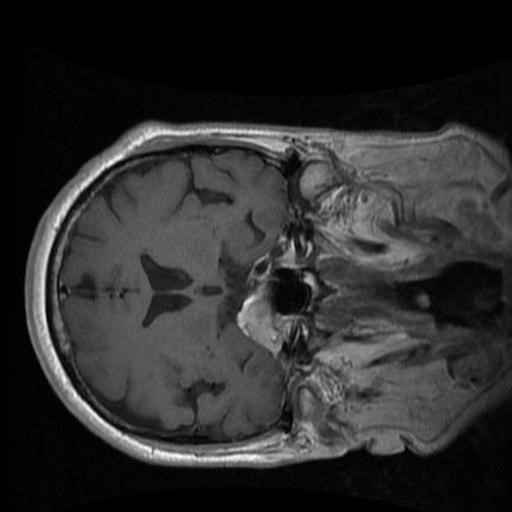
Label: brain_menin